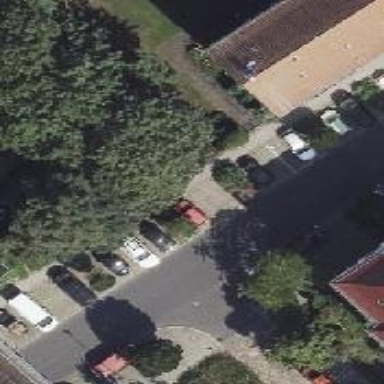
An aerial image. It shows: Deciduous broadleaved tree. There is parking obstacle nearby.